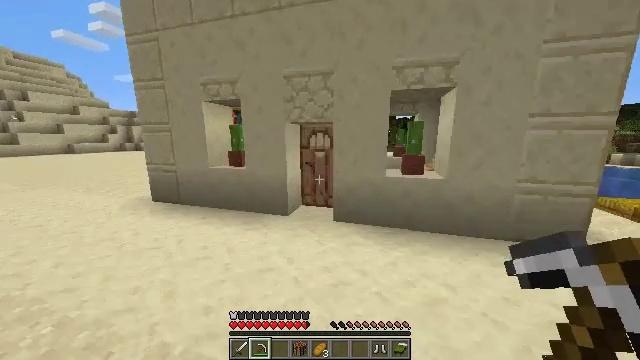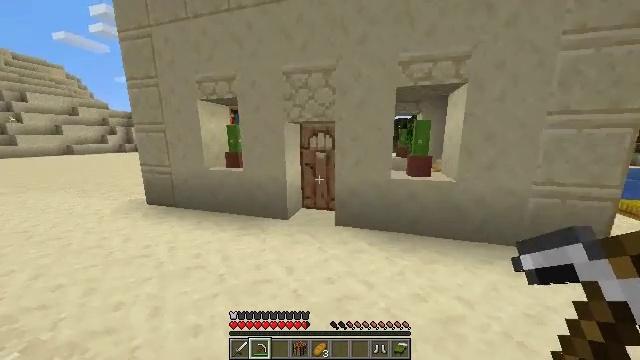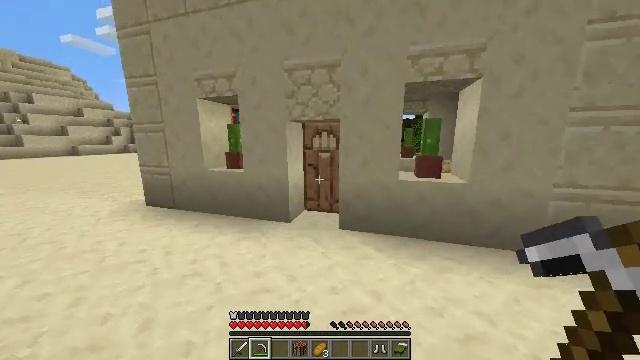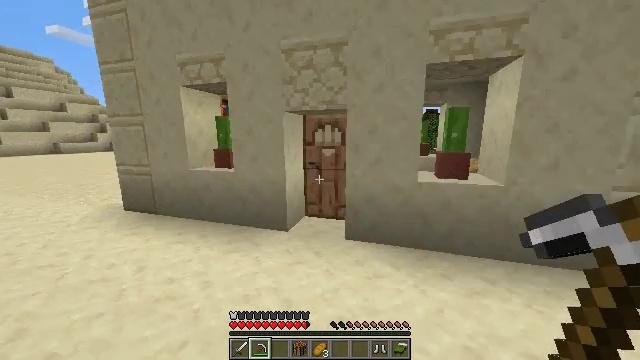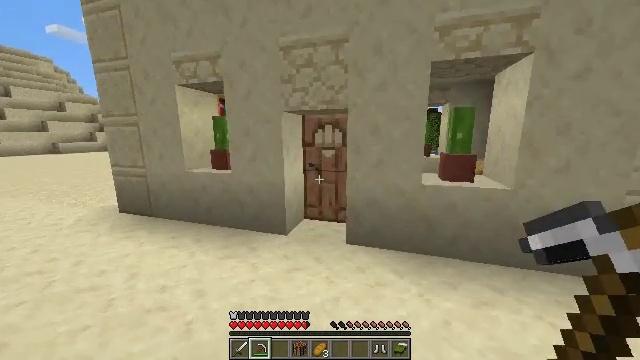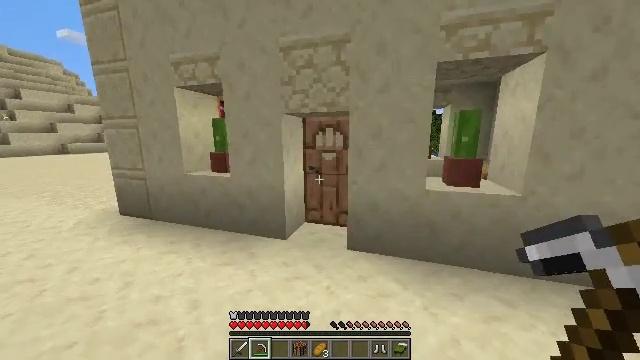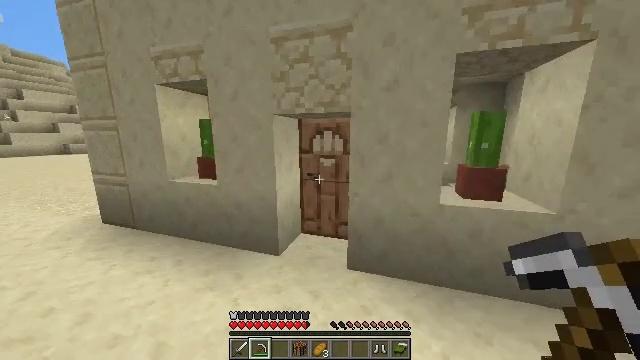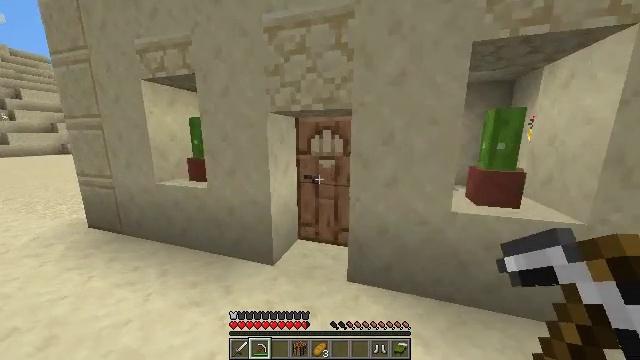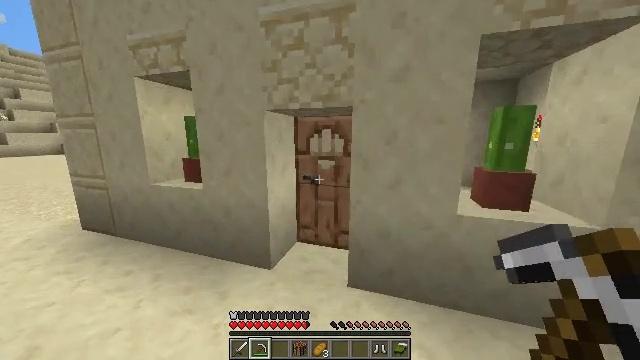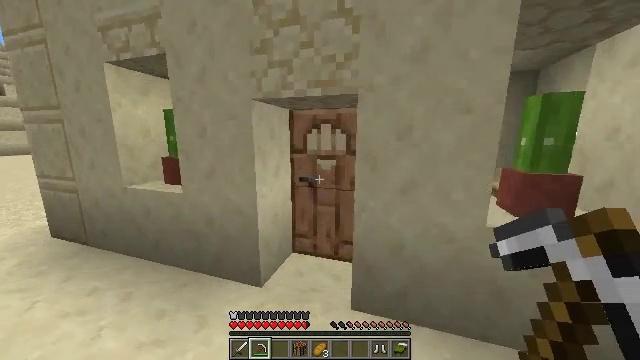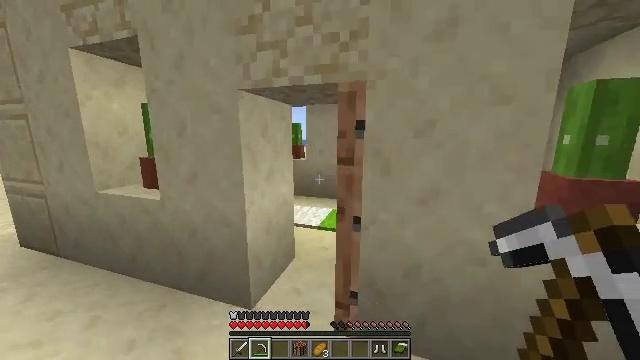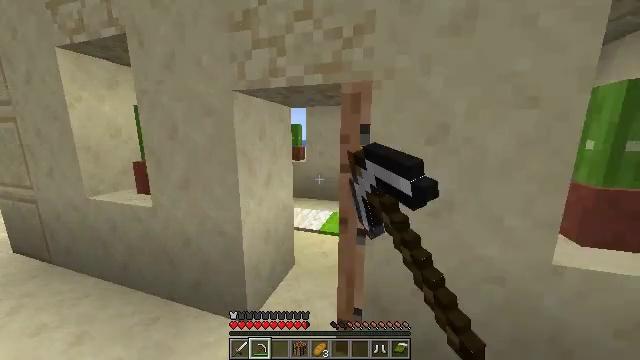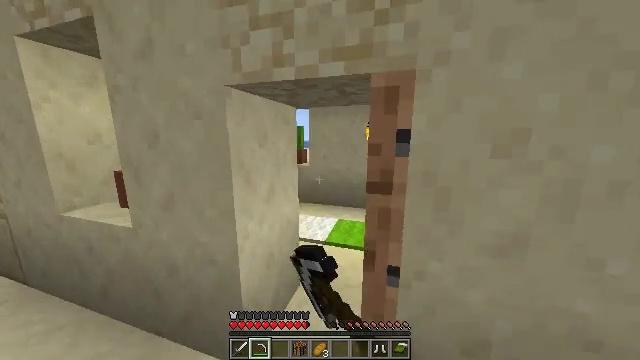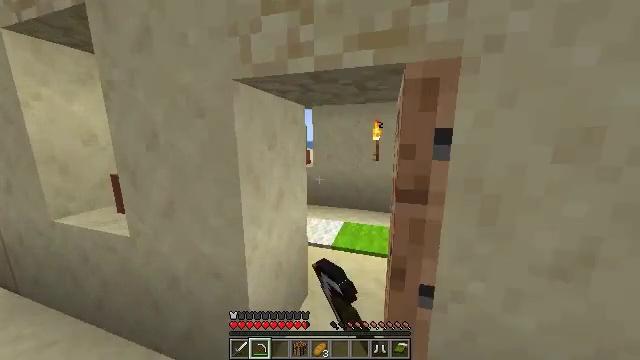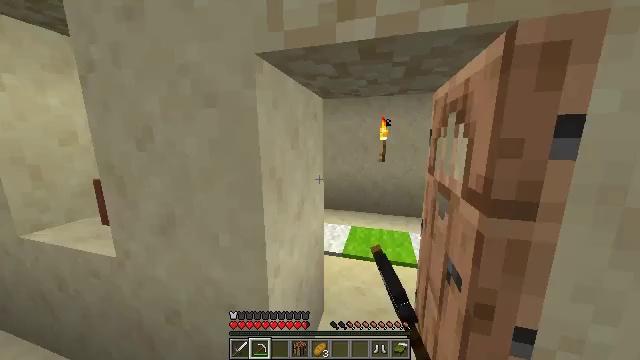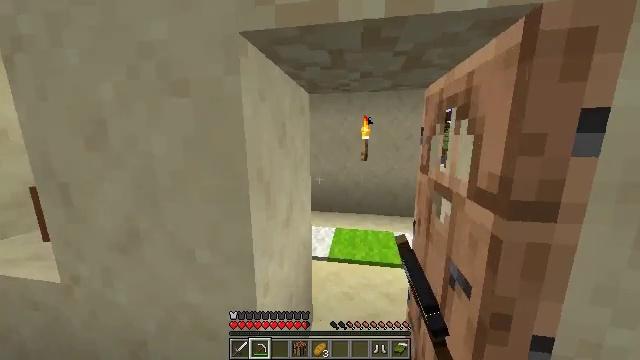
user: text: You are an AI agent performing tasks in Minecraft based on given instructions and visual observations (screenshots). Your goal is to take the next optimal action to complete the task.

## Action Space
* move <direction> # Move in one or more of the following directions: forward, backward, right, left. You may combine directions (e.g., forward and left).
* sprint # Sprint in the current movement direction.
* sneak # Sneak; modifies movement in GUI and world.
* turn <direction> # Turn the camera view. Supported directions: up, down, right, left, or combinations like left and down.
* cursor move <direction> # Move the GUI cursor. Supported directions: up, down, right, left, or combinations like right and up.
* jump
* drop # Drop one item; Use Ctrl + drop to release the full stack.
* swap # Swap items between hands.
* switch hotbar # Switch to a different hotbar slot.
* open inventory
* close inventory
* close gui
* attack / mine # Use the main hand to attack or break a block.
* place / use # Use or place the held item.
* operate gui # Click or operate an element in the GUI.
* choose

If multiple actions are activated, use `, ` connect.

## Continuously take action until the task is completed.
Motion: motion action
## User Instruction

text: Reclaim bookshelf materials.
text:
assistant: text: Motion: move forward
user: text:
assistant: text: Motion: move forward
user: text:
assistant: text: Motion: move forward
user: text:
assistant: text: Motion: move forward
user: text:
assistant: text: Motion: move forward
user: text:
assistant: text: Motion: move forward
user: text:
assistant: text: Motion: move forward
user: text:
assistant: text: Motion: move forward
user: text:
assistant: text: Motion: move forward
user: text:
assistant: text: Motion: move forward, use / place
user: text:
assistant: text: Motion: move forward, use / place
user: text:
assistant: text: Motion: move forward and move left, use / place
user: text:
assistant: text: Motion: move forward and move left
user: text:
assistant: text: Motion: move forward and move left, turn right
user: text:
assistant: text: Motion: move forward, turn right
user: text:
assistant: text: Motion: move forward, turn right
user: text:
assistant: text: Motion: move forward and move right
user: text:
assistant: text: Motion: move forward and move right
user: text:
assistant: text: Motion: move forward and move right
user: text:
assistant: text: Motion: move forward and move right
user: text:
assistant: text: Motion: move forward and move right, turn left and down
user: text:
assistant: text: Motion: move forward and move right, turn left and down
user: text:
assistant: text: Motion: move forward and move right, turn left and down
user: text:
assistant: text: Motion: move forward and move right, turn left and down
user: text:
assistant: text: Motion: move forward and move right, turn left and down
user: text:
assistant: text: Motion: move forward, turn left and down
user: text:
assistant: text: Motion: turn left and down
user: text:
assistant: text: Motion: turn left
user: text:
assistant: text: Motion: turn left and up
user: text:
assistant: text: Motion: no_op